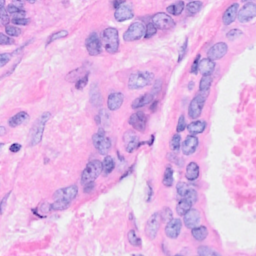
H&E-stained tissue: Breast